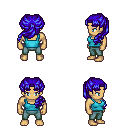
a pixel art fantasy rpg character, male body template, human, tanned skin, teal pirate shirt, teal pants, blue princess hairstyle, four views (front, back, left, right), 2x2 character sprite sheet, small pixel art, hard edges, no anti-aliasing